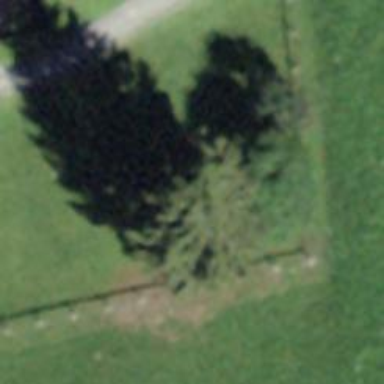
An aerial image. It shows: Needle-leaved tree in natural setting.